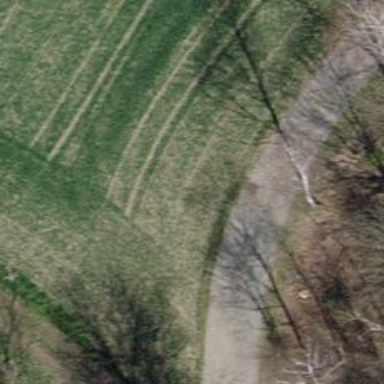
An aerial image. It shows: Track with grade 1 quality.